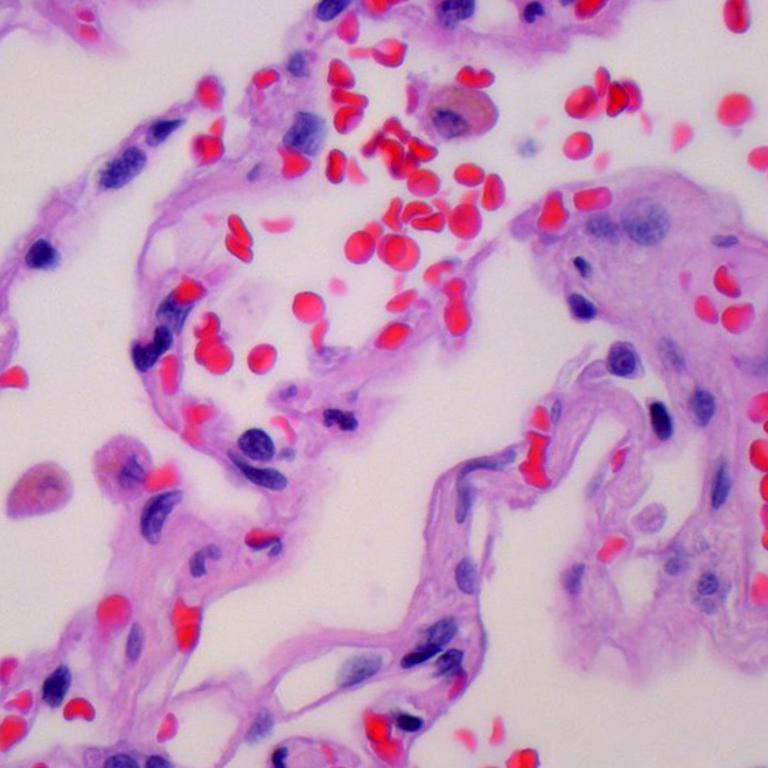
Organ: lung
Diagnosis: benign